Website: macys
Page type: customer-info-address
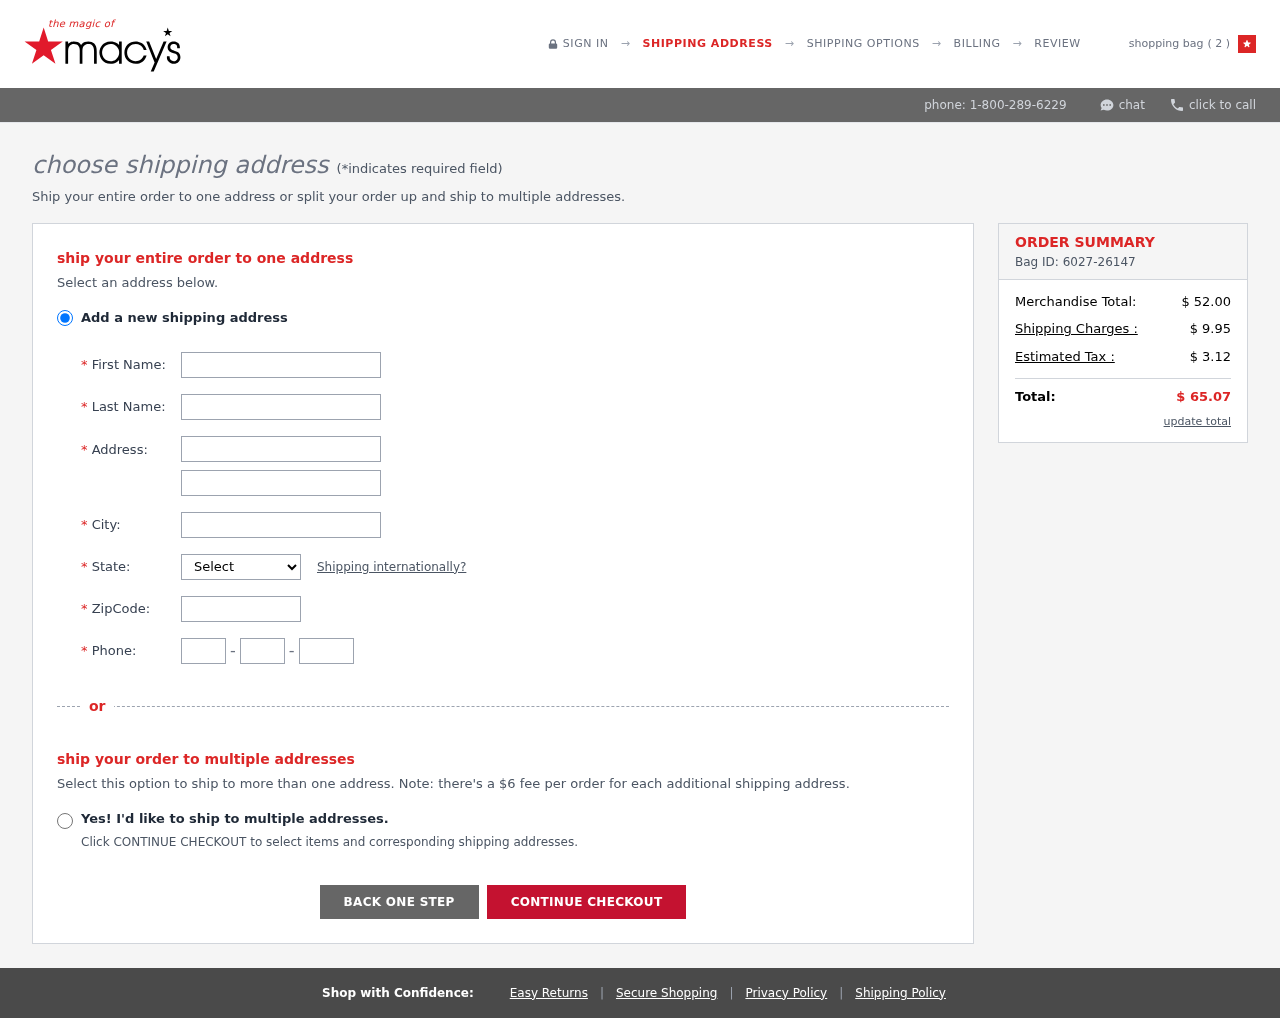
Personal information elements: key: PII_CITY
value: West Kristinville
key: PII_FIRSTNAME
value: Matthew
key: PII_LASTNAME
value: West
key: PII_PHONE_AREA
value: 259
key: PII_PHONE_PREFIX
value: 321
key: PII_PHONE_SUFFIX
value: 2928
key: PII_POSTCODE
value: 64017
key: PII_STATE_ABBR
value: TN
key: PII_STREET
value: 2631 Stephen Burg
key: PII_STREET2
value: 90488 Jared Mall
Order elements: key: ORDER_NUM_ITEMS
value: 2
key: ORDER_ID
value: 6027-26147
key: ORDER_SUBTOTAL
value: $ 52.00
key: ORDER_SHIPPING_COST
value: $ 9.95
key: ORDER_TAX
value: $ 3.12
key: ORDER_TOTAL
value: $ 65.07